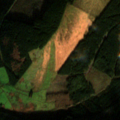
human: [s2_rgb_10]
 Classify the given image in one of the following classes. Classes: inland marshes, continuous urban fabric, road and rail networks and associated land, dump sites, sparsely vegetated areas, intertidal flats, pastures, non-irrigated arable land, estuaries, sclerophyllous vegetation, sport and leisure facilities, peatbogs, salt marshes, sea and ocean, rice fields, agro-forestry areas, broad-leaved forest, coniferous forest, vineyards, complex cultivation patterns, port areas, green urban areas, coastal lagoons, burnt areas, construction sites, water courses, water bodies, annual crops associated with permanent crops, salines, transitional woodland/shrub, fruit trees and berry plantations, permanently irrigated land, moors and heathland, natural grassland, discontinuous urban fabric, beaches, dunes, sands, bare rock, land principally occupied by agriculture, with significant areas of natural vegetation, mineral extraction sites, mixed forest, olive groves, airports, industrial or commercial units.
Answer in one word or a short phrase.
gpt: pastures, coniferous forest, transitional woodland/shrub, peatbogs